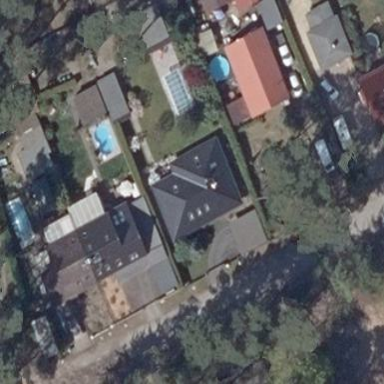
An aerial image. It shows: Simple and straightforward house.